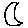
Label: moon